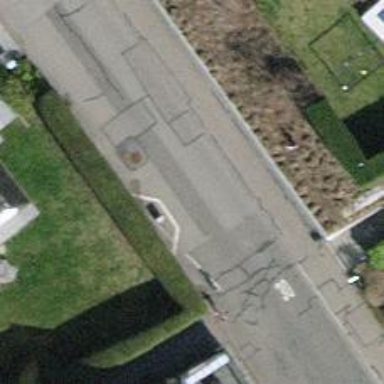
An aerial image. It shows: Chicane for traffic calming.